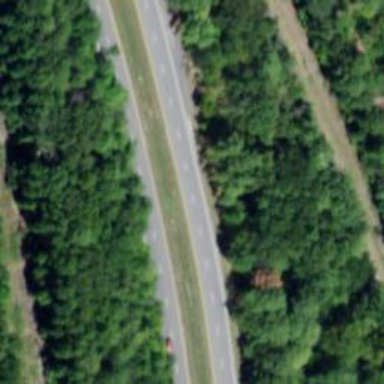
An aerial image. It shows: Asphalt road designated as trunk highway.